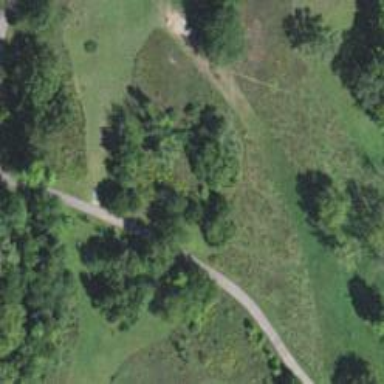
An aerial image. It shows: Disc golf hole.